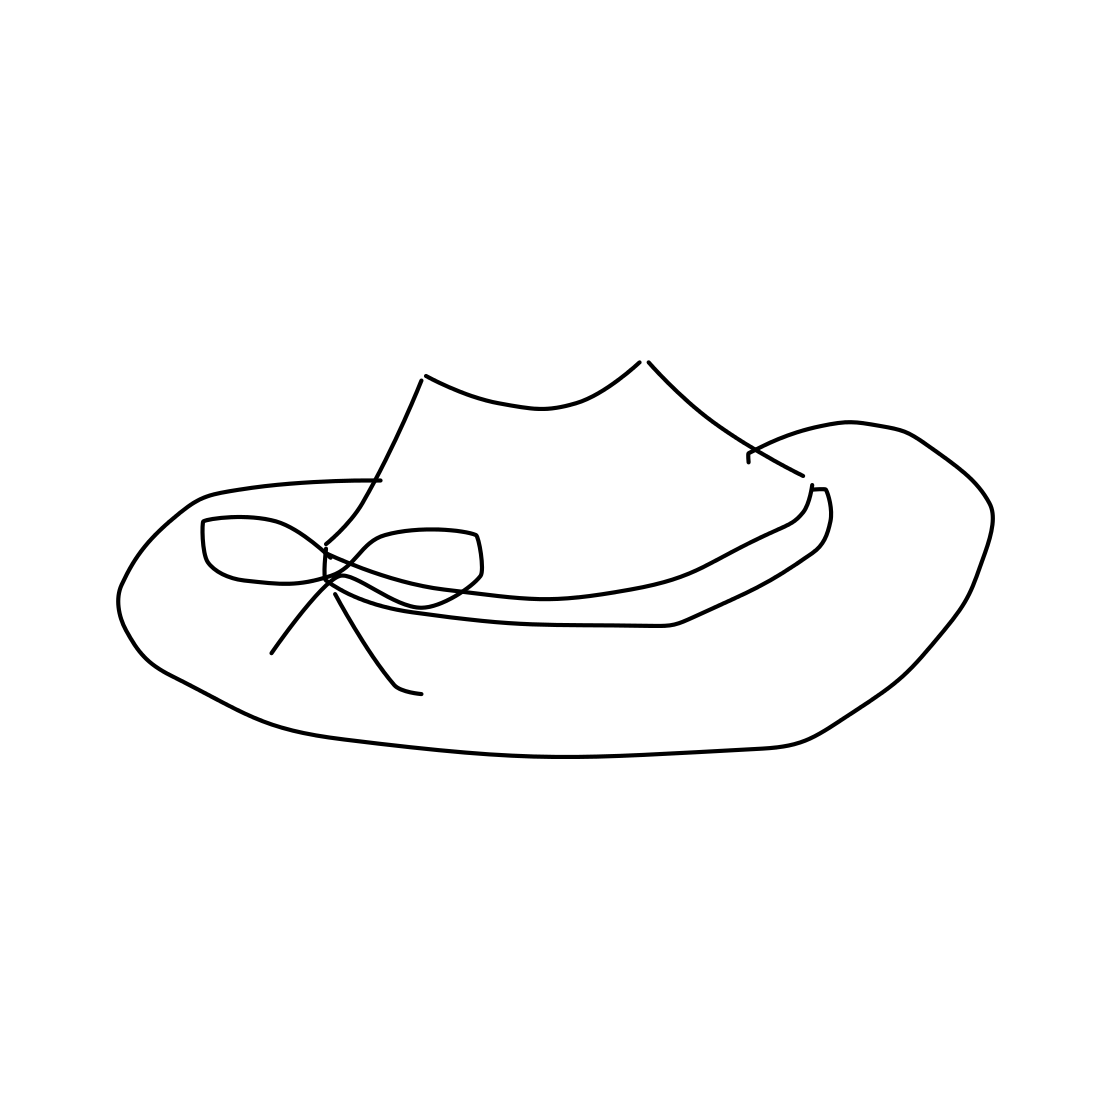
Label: hat